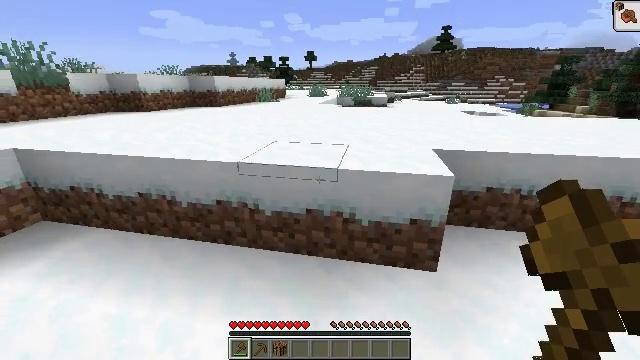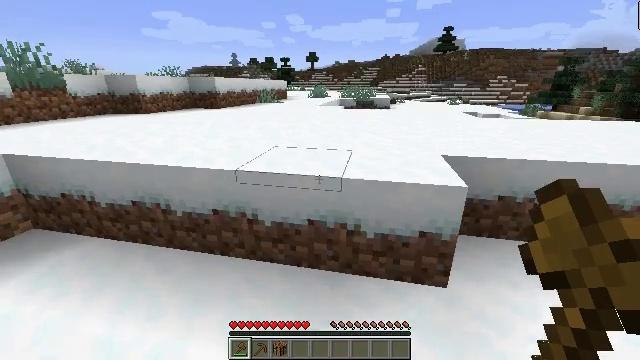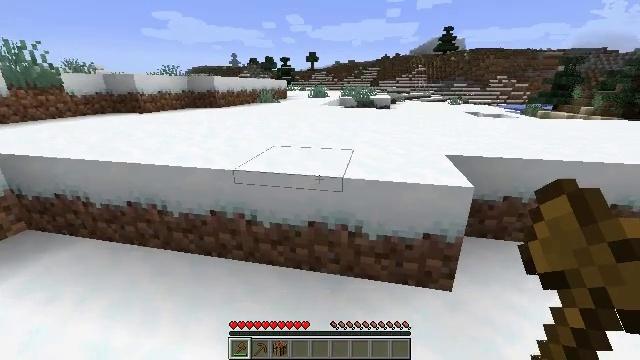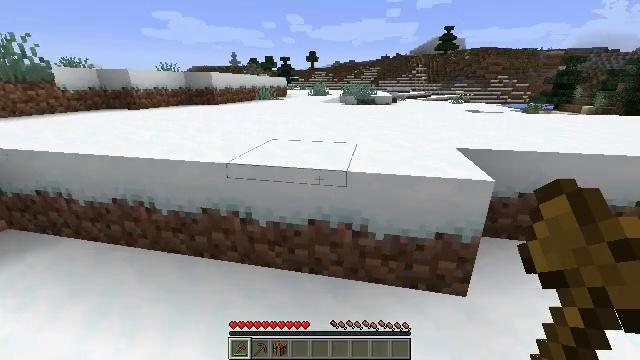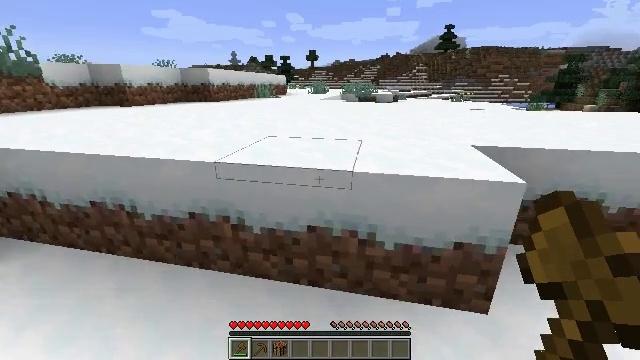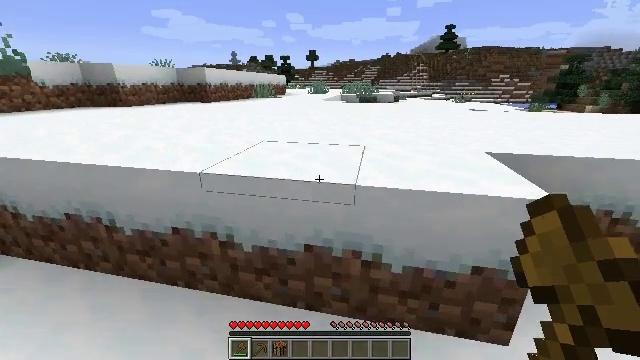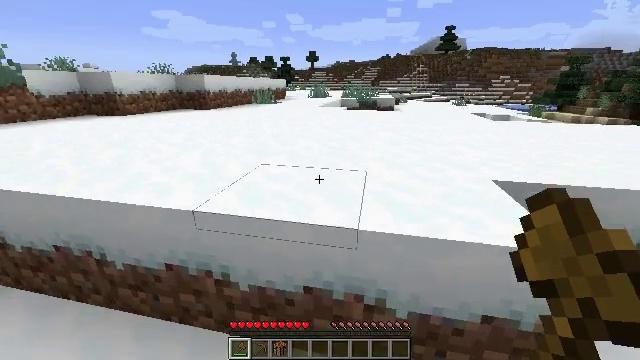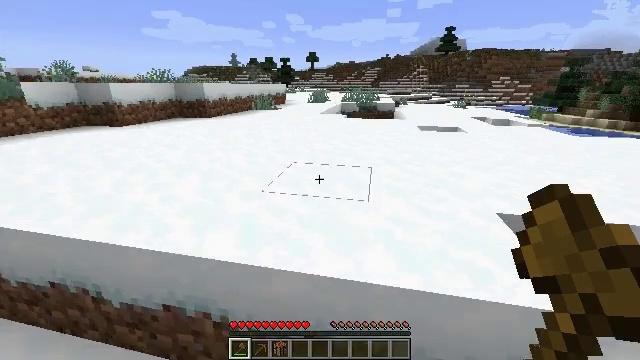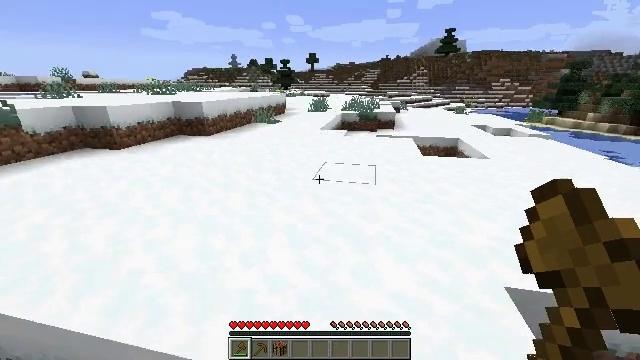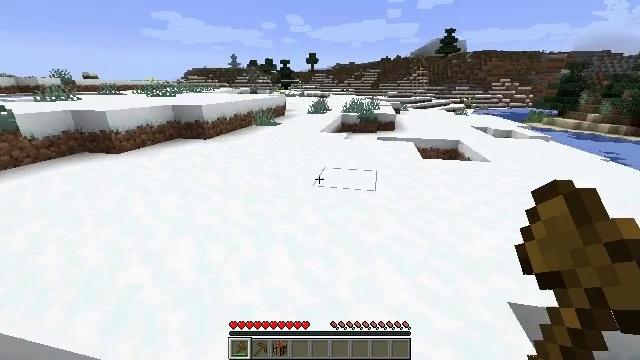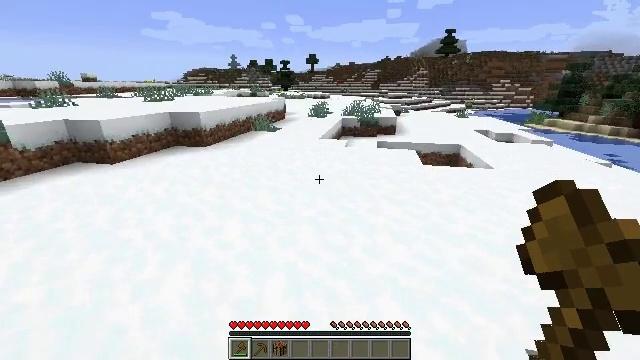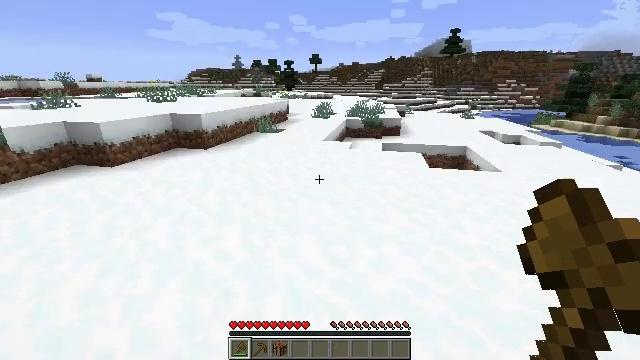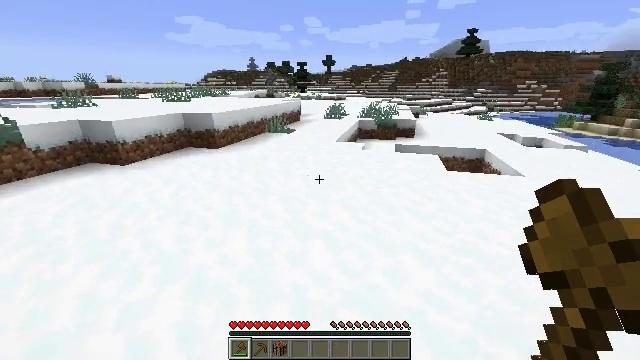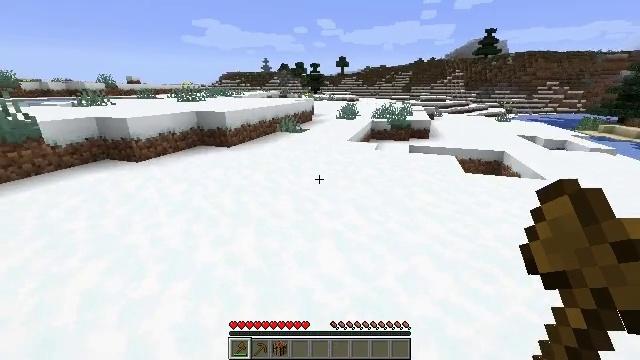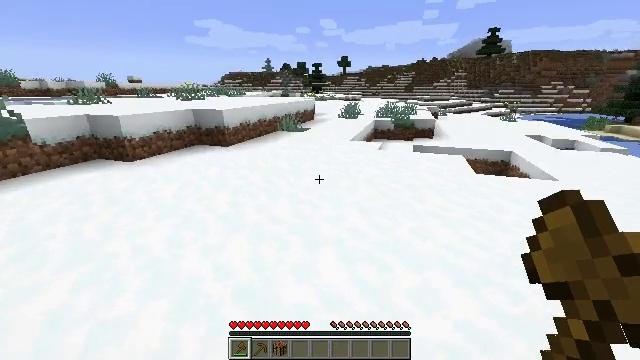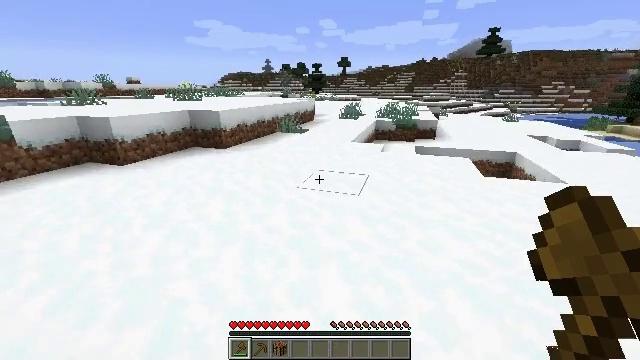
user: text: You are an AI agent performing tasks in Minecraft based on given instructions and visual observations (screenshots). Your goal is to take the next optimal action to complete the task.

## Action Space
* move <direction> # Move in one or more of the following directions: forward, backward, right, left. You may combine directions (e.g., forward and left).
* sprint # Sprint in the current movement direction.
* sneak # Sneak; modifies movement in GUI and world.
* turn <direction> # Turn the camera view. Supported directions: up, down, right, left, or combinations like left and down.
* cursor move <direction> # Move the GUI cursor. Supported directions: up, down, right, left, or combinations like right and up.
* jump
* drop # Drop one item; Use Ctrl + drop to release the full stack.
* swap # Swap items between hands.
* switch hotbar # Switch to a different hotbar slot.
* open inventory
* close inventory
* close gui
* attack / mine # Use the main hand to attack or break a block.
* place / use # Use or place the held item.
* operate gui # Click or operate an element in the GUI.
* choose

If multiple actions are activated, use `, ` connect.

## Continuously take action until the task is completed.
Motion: motion action
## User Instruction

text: Kill mobs.
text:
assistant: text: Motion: move forward, jump
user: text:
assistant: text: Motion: move forward, jump
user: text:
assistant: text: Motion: move forward, jump
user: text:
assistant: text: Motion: move forward, jump
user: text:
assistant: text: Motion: move forward, jump
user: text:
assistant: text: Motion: move forward, jump
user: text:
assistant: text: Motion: move forward, jump
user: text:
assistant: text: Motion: move forward, jump
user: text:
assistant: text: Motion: move forward, jump
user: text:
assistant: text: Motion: move forward, jump
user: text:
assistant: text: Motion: move forward, jump
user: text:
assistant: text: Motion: move forward, turn left, jump
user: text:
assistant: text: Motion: move forward, turn left, jump
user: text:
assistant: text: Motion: move forward, jump
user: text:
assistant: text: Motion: move forward, jump
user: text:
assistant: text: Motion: move forward, jump
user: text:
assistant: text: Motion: move forward, jump
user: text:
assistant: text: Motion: move forward, sprint, jump
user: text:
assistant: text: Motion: move forward, sprint, jump
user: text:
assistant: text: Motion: move forward, sprint, jump
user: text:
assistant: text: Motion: move forward, sprint, jump
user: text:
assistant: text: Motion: move forward, sprint, jump
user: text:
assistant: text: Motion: move forward, sprint, jump
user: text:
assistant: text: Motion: move forward, sprint, jump
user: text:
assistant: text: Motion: move forward, sprint, jump
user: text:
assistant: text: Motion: move forward, sprint, jump
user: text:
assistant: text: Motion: move forward, sprint, jump
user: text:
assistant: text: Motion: move forward, sprint, jump
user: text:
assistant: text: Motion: move forward, sprint, jump
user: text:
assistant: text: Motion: move forward, sprint, jump